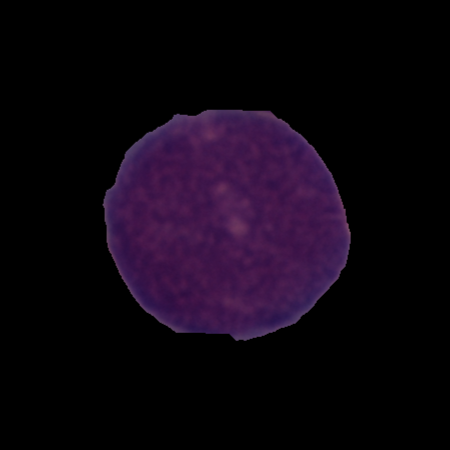
Label: cancer